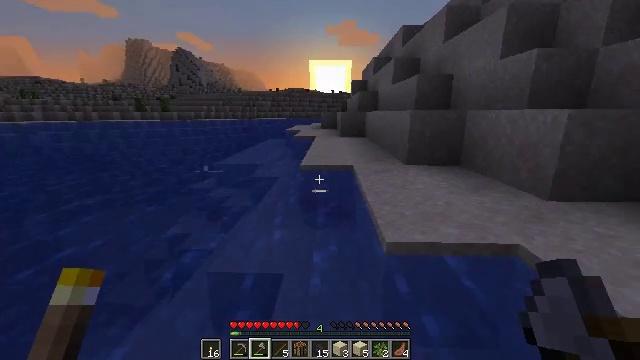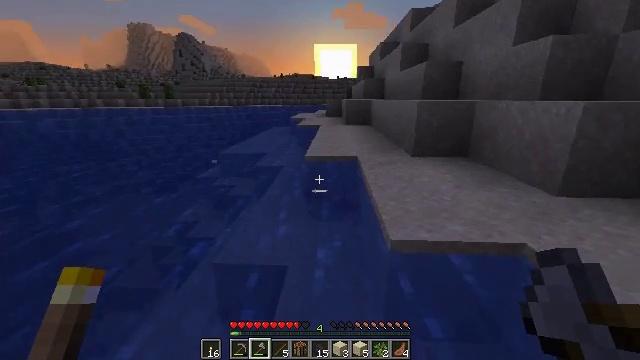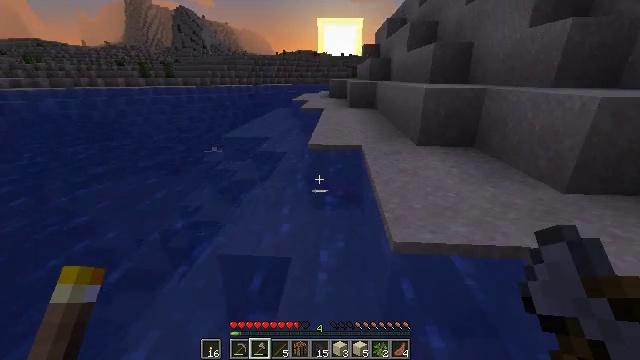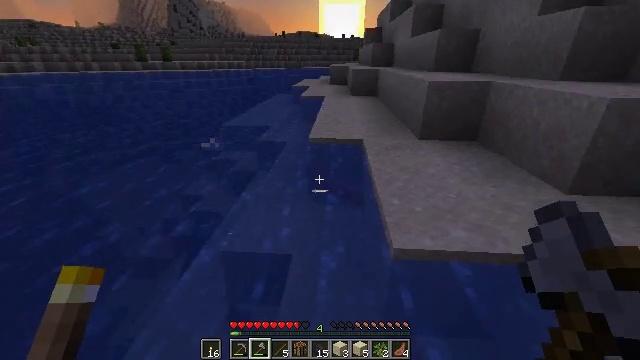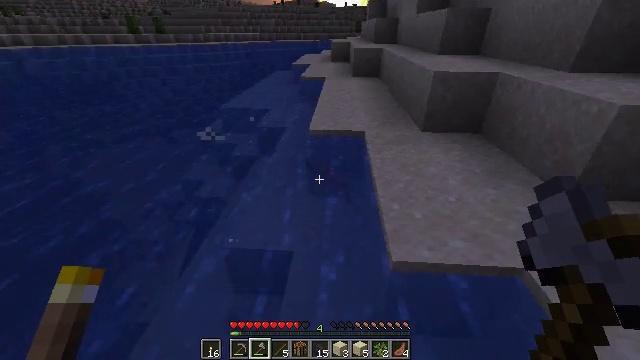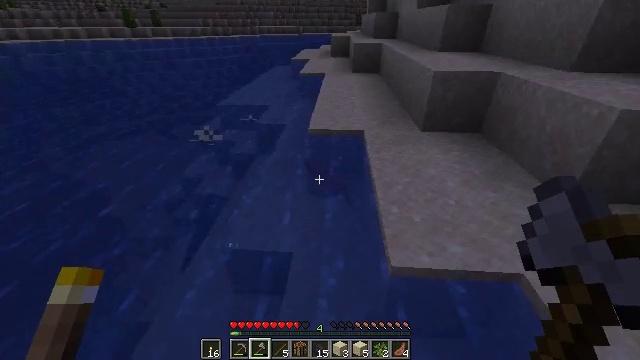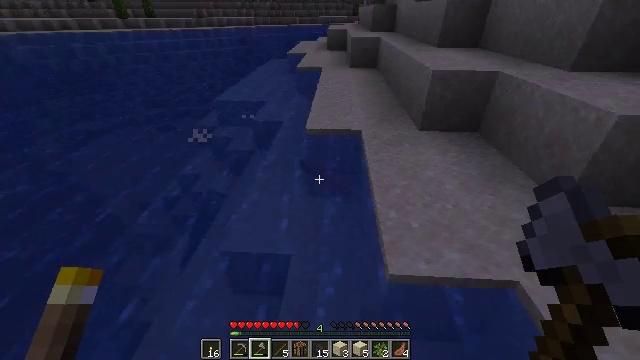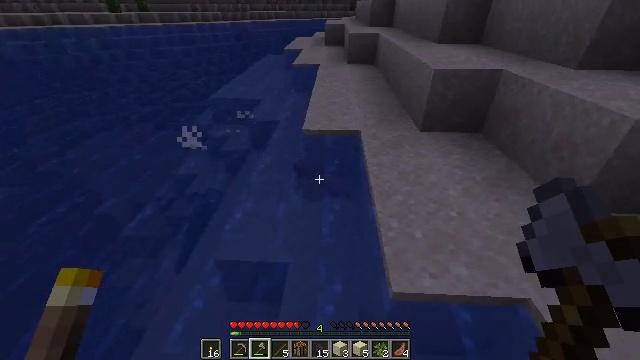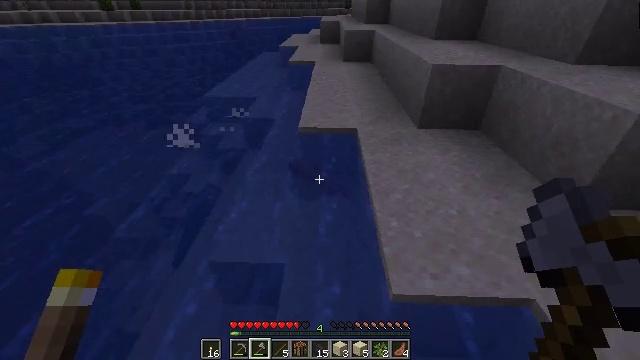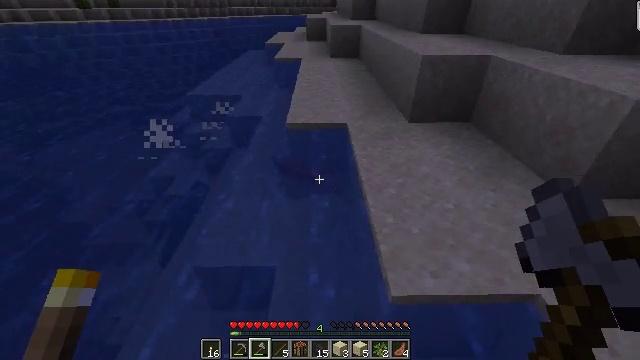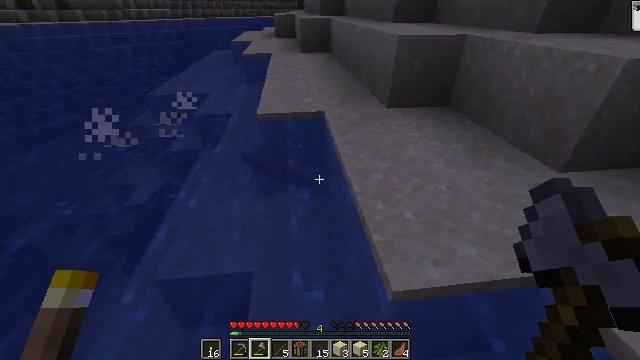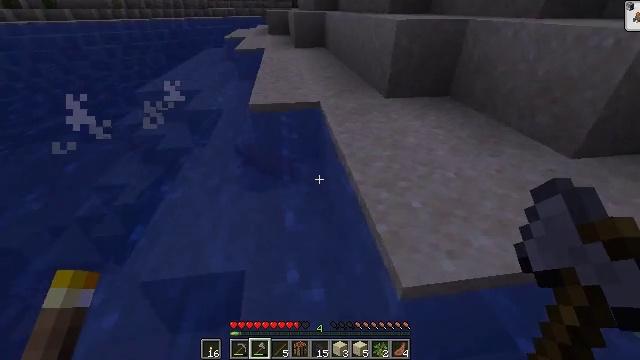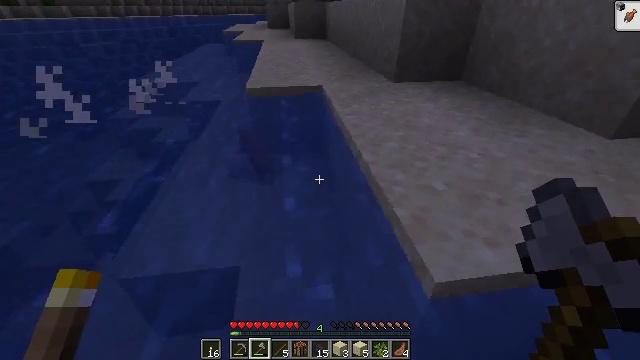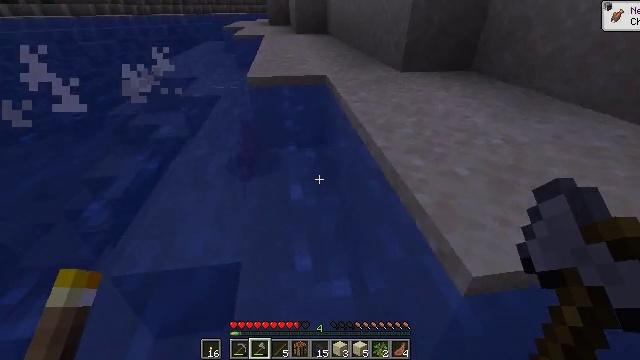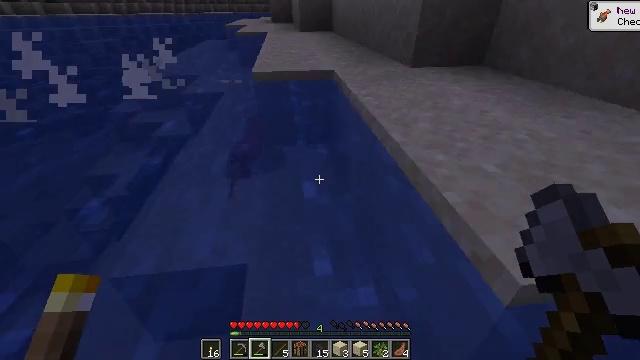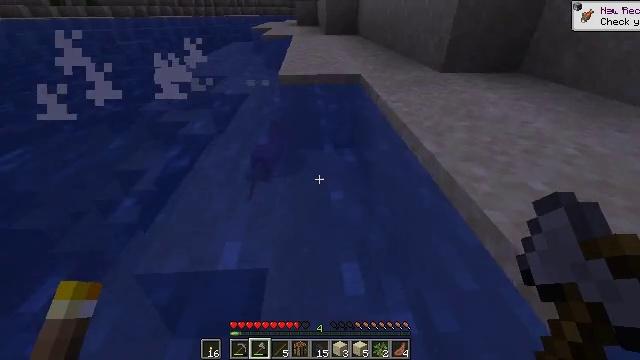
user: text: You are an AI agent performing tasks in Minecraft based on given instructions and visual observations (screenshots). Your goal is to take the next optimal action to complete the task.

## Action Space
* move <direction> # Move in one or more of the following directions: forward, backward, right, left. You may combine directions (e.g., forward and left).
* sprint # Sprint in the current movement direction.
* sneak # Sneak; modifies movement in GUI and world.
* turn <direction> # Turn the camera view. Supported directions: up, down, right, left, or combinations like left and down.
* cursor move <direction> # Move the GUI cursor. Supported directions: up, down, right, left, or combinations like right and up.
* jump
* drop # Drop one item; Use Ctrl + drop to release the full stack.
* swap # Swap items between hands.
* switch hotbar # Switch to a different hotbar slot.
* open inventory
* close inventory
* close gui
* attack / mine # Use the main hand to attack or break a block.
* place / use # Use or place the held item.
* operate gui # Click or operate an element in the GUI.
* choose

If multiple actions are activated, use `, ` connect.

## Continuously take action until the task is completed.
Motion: motion action
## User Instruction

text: Kill aquatic mobs.
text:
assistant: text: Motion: move forward, turn left and down, jump
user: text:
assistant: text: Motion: move forward, turn down, jump
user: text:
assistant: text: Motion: move forward, turn down, jump
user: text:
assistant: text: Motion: move forward, turn down, jump
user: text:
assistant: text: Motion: move forward, turn down, jump
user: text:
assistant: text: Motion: move forward, turn down, jump
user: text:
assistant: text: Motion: move forward, jump
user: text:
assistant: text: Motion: move forward
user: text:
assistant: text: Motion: move forward, turn right
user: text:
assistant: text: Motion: move forward, turn right
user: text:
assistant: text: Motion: move forward, turn right
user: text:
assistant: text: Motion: move forward
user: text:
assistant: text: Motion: move forward and move left
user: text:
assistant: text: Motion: move forward and move left
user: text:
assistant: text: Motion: move forward and move left, turn left
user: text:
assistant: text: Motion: move forward and move left, turn left
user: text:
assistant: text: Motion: move forward, turn left and up
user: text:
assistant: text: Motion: move forward, turn left and up
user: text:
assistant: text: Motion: turn up
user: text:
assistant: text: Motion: no_op
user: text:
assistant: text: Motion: turn left and down, attack / mine
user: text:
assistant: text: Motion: attack / mine
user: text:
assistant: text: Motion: attack / mine
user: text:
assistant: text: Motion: attack / mine
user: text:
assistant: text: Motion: turn right
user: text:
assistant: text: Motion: turn right
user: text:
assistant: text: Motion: turn right
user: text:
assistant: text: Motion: turn right
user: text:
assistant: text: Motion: turn right and down
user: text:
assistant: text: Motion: turn right and down